Question: Game Rule: Clicking a light toggles itself and its adjacent (up, down, left, right) lights. What is the minimum number of clicks required to turn off all the lights?
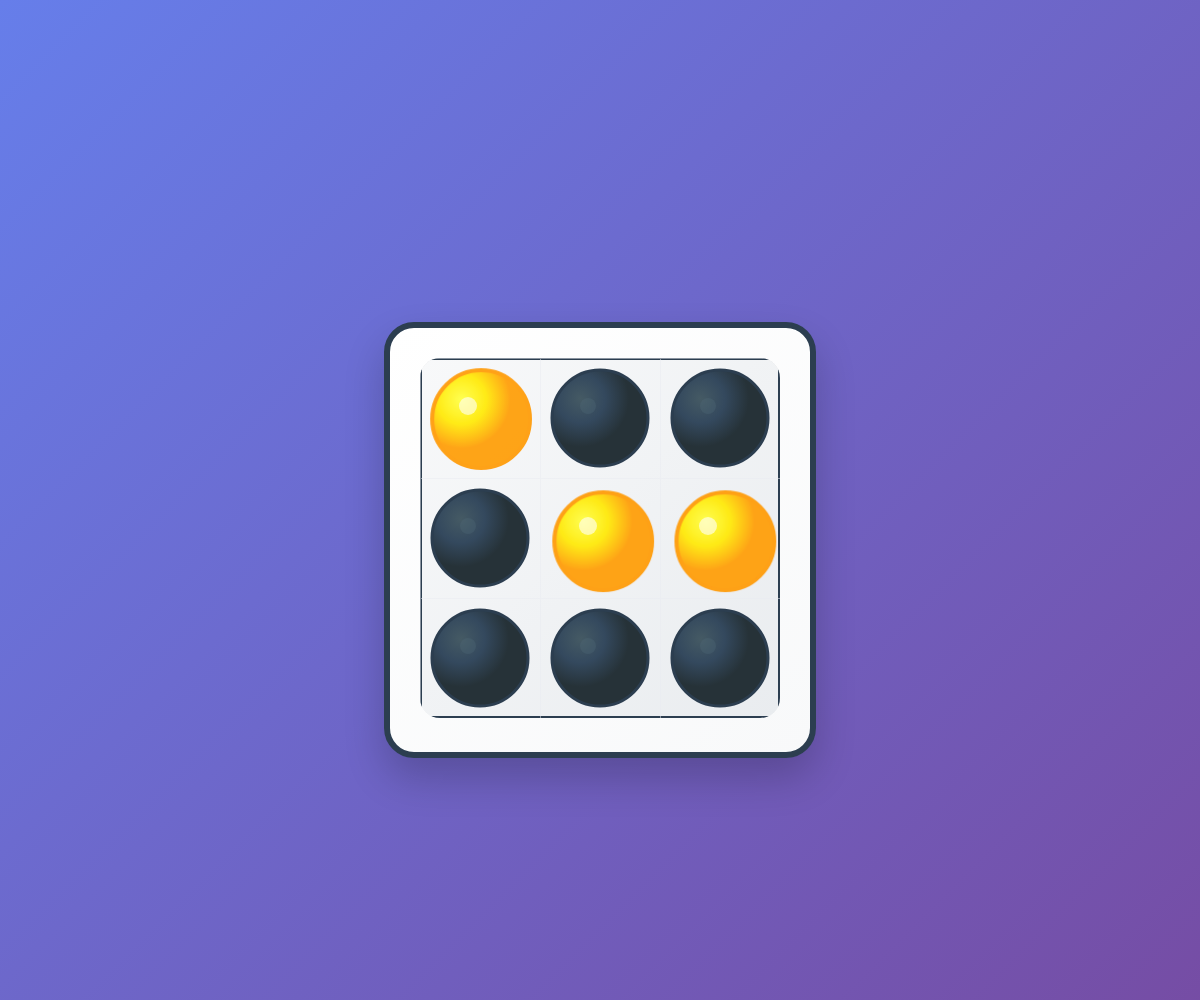
Answer: 2